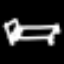
Label: bed